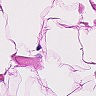
Metastatic tissue present: no